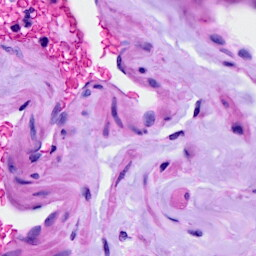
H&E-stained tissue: Ovarian